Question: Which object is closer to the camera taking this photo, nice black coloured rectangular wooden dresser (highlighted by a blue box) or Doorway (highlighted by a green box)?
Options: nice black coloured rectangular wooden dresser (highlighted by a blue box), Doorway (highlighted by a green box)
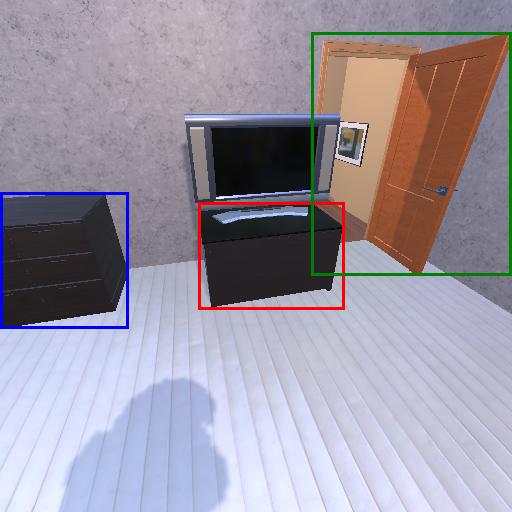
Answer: nice black coloured rectangular wooden dresser (highlighted by a blue box)